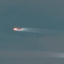
Land use / land cover: SeaLake